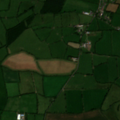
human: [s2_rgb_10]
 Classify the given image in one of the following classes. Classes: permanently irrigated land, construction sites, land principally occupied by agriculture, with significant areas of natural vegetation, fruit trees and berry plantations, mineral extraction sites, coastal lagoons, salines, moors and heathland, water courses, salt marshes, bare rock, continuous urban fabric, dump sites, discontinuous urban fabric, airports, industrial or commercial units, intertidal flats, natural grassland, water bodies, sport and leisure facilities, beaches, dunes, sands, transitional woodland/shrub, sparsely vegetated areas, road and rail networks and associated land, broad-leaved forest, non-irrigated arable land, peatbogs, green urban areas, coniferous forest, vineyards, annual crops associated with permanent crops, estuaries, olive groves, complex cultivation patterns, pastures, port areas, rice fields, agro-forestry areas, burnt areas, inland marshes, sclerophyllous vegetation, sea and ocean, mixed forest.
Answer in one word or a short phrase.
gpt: non-irrigated arable land, pastures